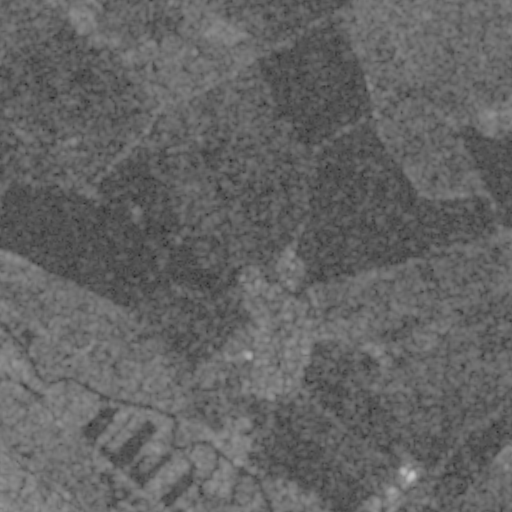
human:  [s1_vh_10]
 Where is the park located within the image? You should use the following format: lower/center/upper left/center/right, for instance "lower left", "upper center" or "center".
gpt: The park is located in the lower center of the image.
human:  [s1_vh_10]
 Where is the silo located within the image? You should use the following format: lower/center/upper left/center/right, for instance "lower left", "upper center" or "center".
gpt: The silo is located in the lower right of the image.
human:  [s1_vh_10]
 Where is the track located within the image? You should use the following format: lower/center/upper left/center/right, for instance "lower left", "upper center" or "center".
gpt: There is no track in the image.

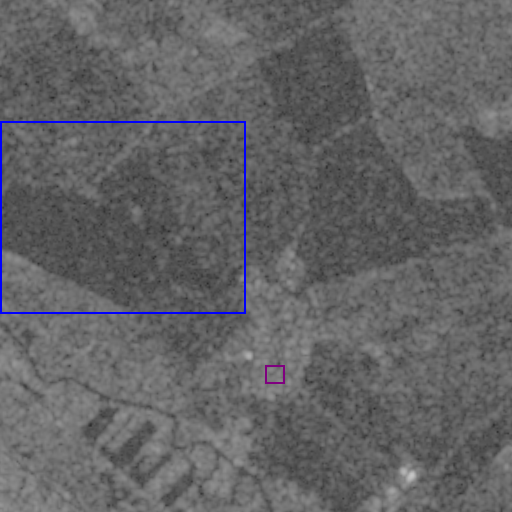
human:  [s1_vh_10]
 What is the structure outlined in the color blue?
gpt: The structure outlined in blue is a crop field.
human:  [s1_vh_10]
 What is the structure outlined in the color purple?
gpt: The structure outlined in purple is a park.
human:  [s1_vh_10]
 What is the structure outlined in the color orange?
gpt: There is no orange outline.